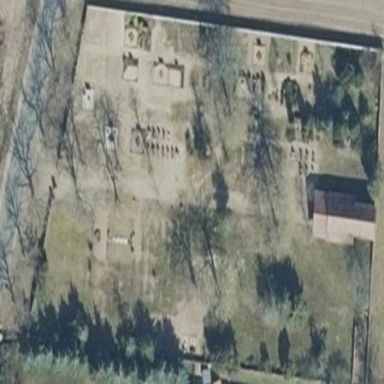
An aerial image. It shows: Cemetery.